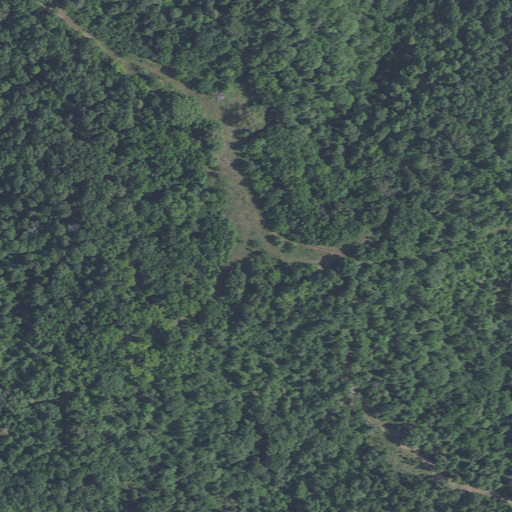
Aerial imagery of ridge(s) in Arkansas named Devils Eyebrow containing only deciduous forest